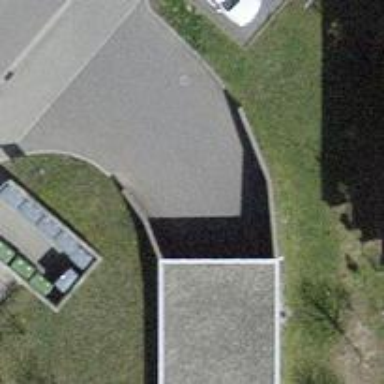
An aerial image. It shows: Parking entrance.